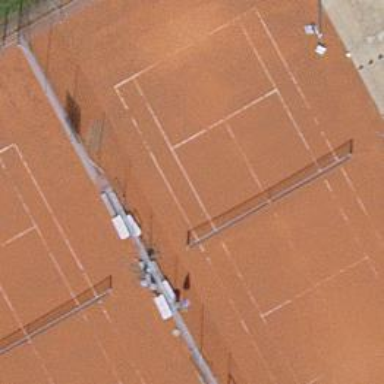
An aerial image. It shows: Tennis court on pitch designated for leisure land.